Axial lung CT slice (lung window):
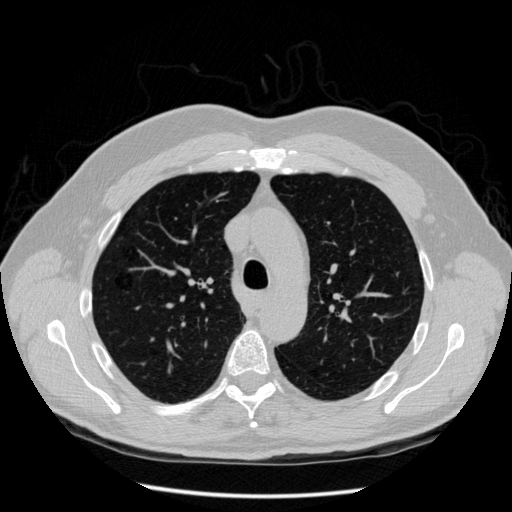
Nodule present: no